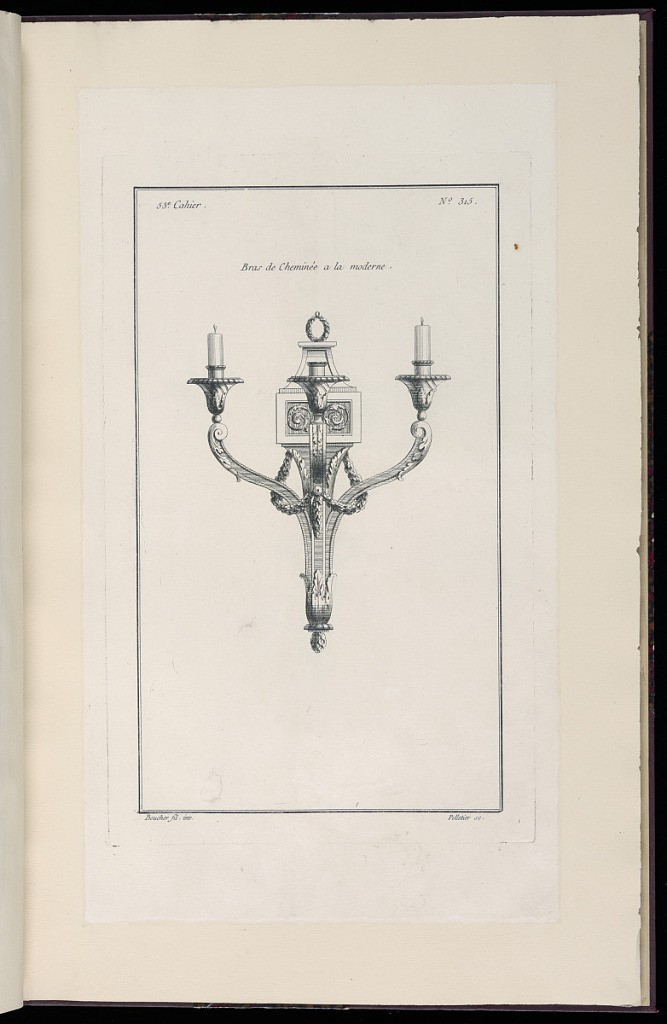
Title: Bras de Cheminée à la moderne
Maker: Juste-François Boucher, French, 1736 – 1782
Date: ca. 1775
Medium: Engraving on off white laid paper
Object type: Print
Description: Design for a two-arm engaged candelabra decorated with acanthus leaves, garlands, acanthus leaf scrolls, and wreath. The plate is signed.